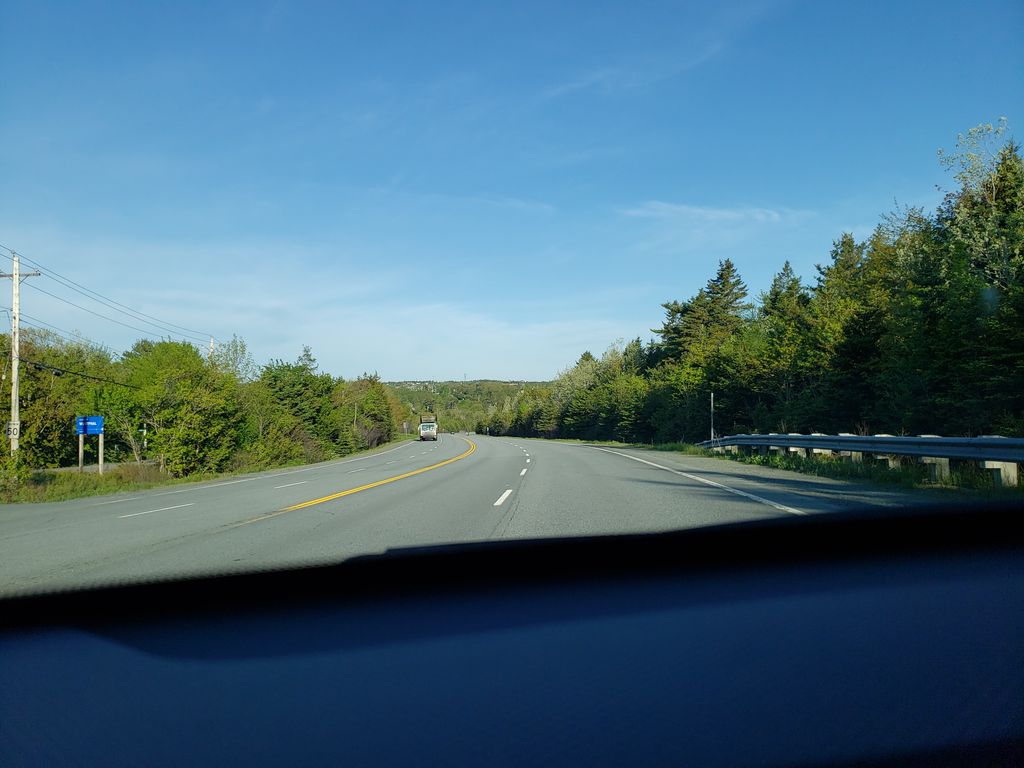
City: halifax